Question: One of my university labs about trees has asked us to write a method called 'toIndentedString()'. The description is the following:
> Another way to represent the contents of a tree as a string is using an indented list. Here, we first represent the root, and then each of
its child subtrees, indented by say two spaces (and this is applied
recursively). For the example tree we would get:'''
food
meat
chicken
beef
fish
salmon
cod
tuna
shark
fruit
vegetable
cabbage
'''
Here's a diagram of the example tree:

Here is my current code:
'''
package week10;
import java.util.*;
/**
* Skeleton of the recursive implementation of a general tree.
*
* @author Michael Albert
* @param <T> The type of values stored in the tree.
*/
public class Tree<T> {
private T rootValue;
private List<Tree<T>> children;
public Tree(T rootValue, List<Tree<T>> children) {
this.rootValue = rootValue;
this.children = children;
}
public Tree(T rootValue) {
this(rootValue, new ArrayList<Tree<T>>());
}
public int size() {
int count = 1;
for (Tree<T> child : children) {
count += child.size();
}
return count;
}
public int maxDegree() {
// Get the number of immediate children
int numChildren = this.children.size();
// Find the max of all children
int maxOfChildren = 0;
for (Tree<T> child : children) {
maxOfChildren = Math.max(maxOfChildren, child.maxDegree());
}
// return the greater of immediate child or max of children
return Math.max(numChildren, maxOfChildren);
}
public void add(Tree<T> child) {
children.add(child);
}
public Tree<T> find(T value) {
if (rootValue.equals(value)) {
return this;
}
for (Tree<T> child : children) {
Tree<T> match = child.find(value);
if (match != null) {
return match;
}
}
return null;
}
public List<T> postOrder() {
ArrayList<T> list = new ArrayList<T>();
for (Tree<T> child : children) {
if (!child.children.isEmpty()) {
child.postOrder();
} else {
//list.add(child);
System.out.println(child);
}
}
return list;
}
public String toString() {
if (children.isEmpty()) {
return rootValue.toString();
}
return rootValue.toString() + ' ' + children.toString();
}
public String toIndentedString() {
// implement this method
return "Not implemented yet!";
}
/** A helper method for testing (used by main). Searches tree for
* the given target and adds white space separated children to
* the tree matching target if there is one.
*
* @param target the root value to seach for.
* @param children a white space separated list of children to add
* to the tree whose value matches target.
*/
private static void addChildren(String target, String children) {
Tree<String> parent = tree.find(target);
if (parent != null) {
for (String child : children.split(" ")) {
parent.add(new Tree<>(child));
}
}
}
/** A tree instance used for testing. */
private static Tree<String> tree;
/**
* Entry point of the program (used for testing).
*
* @param args command line arguments are not used.
*/
public static void main(String[] args) {
System.out.println("Creating tree
-------------");
tree = new Tree<>("food");
System.out.print(tree + "
size: " + tree.size());
System.out.println(", max degree: " + tree.maxDegree());
System.out.println("
Adding children
----------------");
addChildren("food", "meat fruit vegetable");
System.out.print(tree + "
size: " + tree.size());
System.out.println(", max degree: " + tree.maxDegree());
System.out.println("
Adding deeper children
----------------------");
addChildren("meat", "chicken beef fish");
addChildren("fish", "salmon cod tuna shark");
addChildren("vegetable", "cabbage");
System.out.print(tree + "
size: " + tree.size());
System.out.println(", max degree: " + tree.maxDegree());
System.out.println("
Postorder
---------");
System.out.println(tree.postOrder());
System.out.println("
Indented string
---------------");
System.out.print(tree.toIndentedString());
}
}
'''
How can I implement this method so that it recursively indents the subtrees?
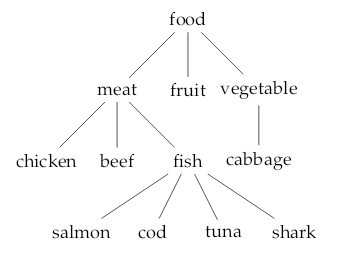
Answer: Here's a simple recursive implementation:
'''
public String toIndentedString() {
StringBuilder sb = new StringBuilder(rootValue.toString());
for (Tree<T> child : children) {
sb.append('
');
sb.append(child.toIndentedString().replaceAll("(?m)^", " "));
}
return sb.toString();
}
'''
<URL>
First, convert the root value to a string, and then add each of the child indented strings joined by newline characters. To indent each line of the child strings, use a replacement regex that adds an indentation to the front of every line.